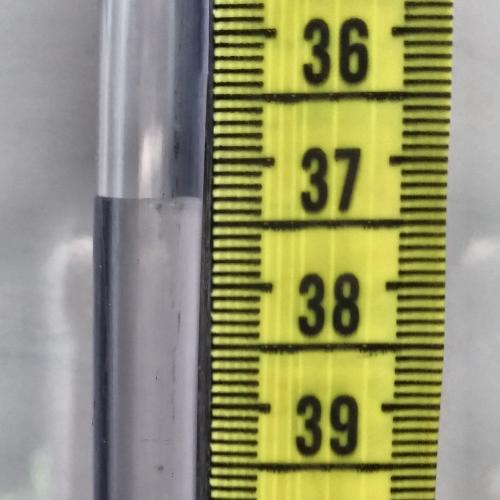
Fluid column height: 37.3 cm